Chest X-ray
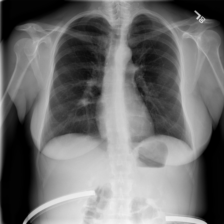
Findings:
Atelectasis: negative
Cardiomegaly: negative
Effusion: negative
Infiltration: negative
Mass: negative
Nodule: negative
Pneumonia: negative
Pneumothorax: negative
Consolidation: negative
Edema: negative
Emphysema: negative
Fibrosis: negative
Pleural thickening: negative
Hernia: negative